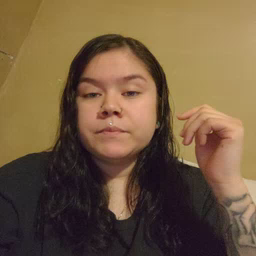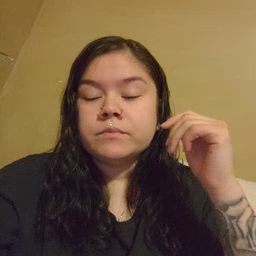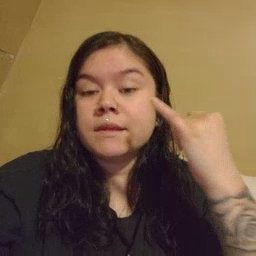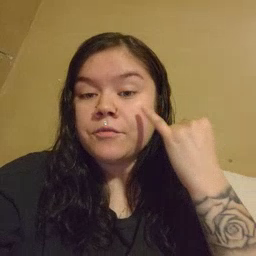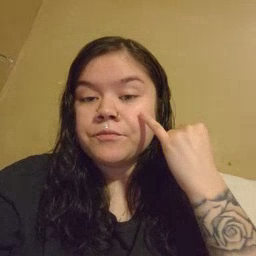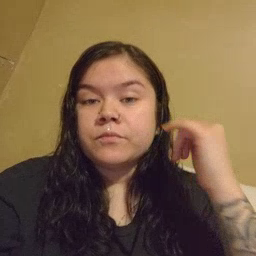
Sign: if